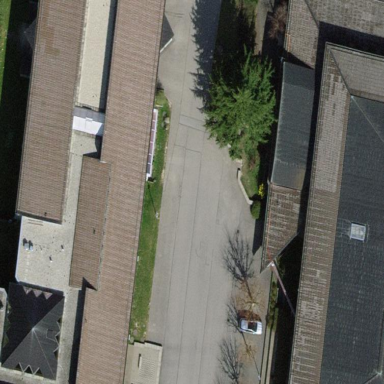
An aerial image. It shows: School building.